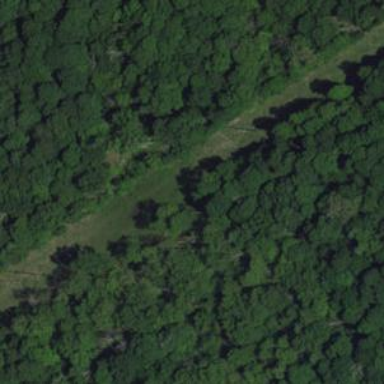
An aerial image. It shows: Mixed woodland with variety of leaf types and cycles.